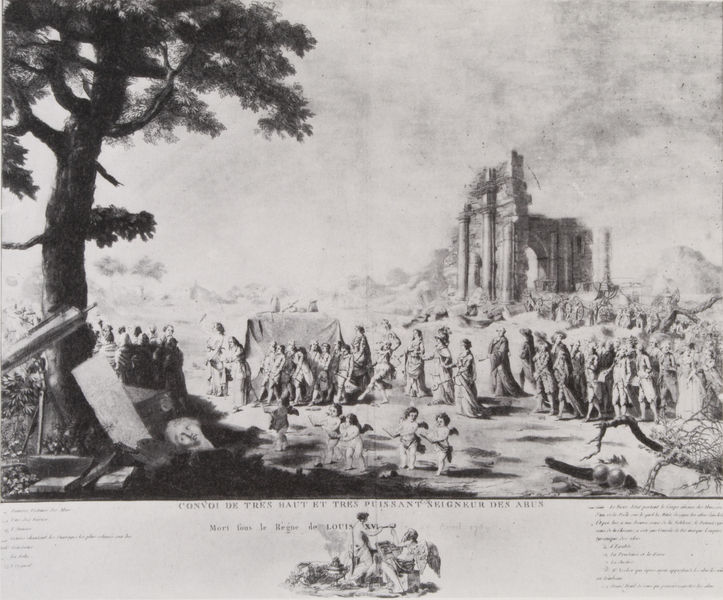
Titel: Grabtragung des hochwürdigen und hochmächtigen Grundherrn Mißbrauch, verstorben unter der Regierung Ludwigs XVI. am 27. April 1789
Künstler: Antoine François Sergent-Marceau
Standort: Paris
Institution: Bibliothèque Nationale.
Schlagwörter: baum, berg, blätter, dunkel, flügel, gruppe, himmel, kopf, mann, schatten, weiß, wolken, bäume, frauen, landschaft, menschen, äste, frau, grau, hell, hintergrund, licht, männer, schwarz, skizze, strasse, szene, säule, säulen, zeichnung, schloss, tier, tiere, weg, wiese, fest, versammlung, mensch, steine, toter, trauer, ast, baumstamm, horizont, weite, zweige, gewand, blatt, kinder, engel, putto, skulptur, statue, holzschnitt, schrift, papier, berge, zug, grafik, baby, französisch, rundbogen, inschrift, büste, foto, ruine, buch, burg, wurzel, druck, schwarzweiss, schraffur, radierung, stich, seite, text, uniform, volk, ruinen, heer, karte, kiefer, prozession, umzug, platten, fernrohr, tempel, gelehrter, pinie, postkarte, putten, kupferstich, putti, menschenzug, erklärung, armor, latein, schirft, beisetzung, teleskop, konvoi, totenzug, sternglas, trauende, mittlalter